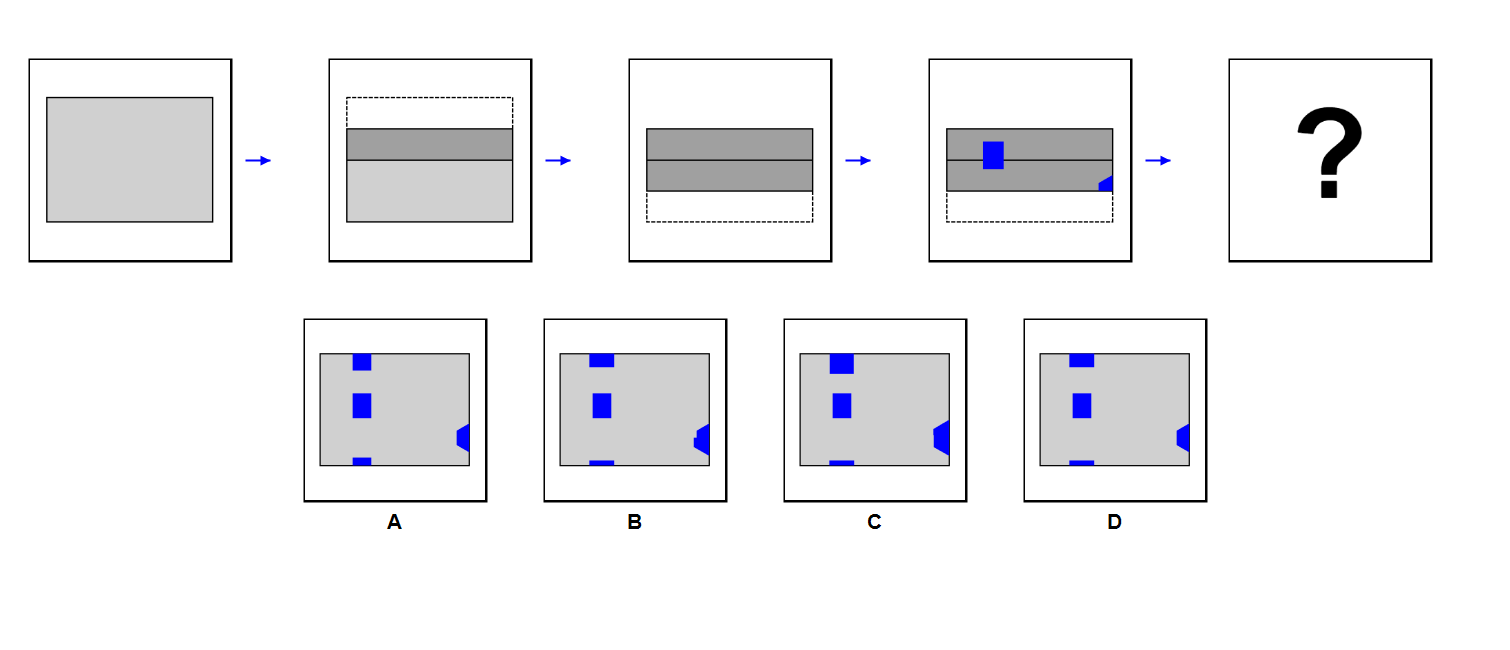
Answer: A